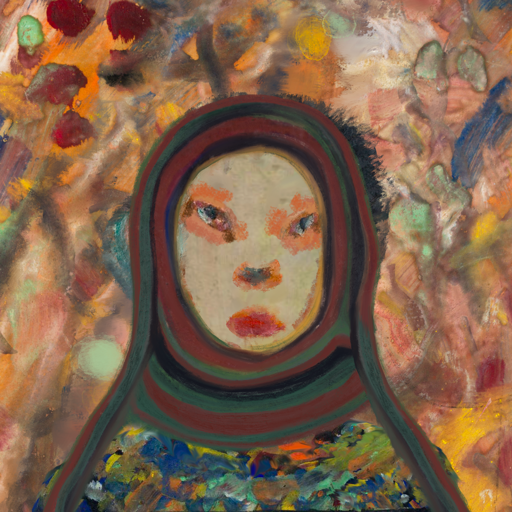
Background: Mother_And_Son_Mother, Head And Neck Front: Hill_Girl, Face Front: Boggyland, Bust: An_Impression, Hair Front: Boggyland, Head Accessory: After_Raid_Scarf, Second Necklace: Blank, Necklace: Blank, Baby: Blank